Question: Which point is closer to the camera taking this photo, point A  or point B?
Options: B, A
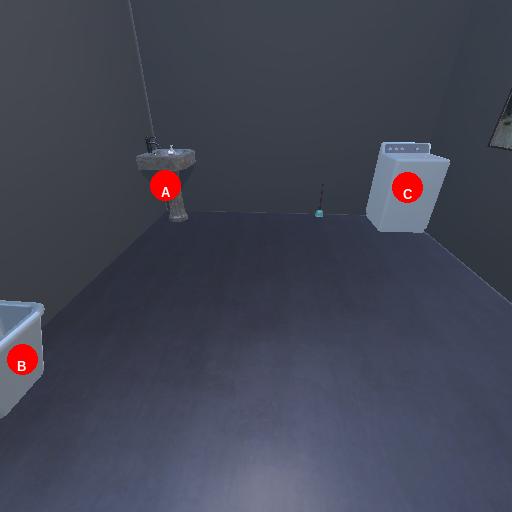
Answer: B